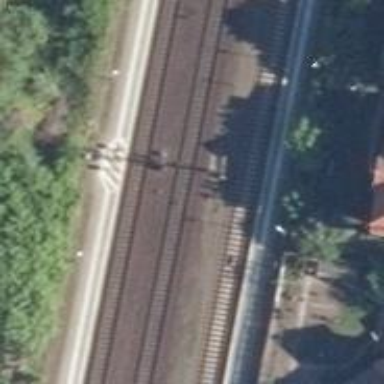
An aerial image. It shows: Railway signal.